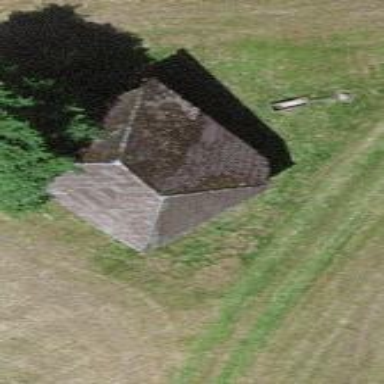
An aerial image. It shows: Barn.